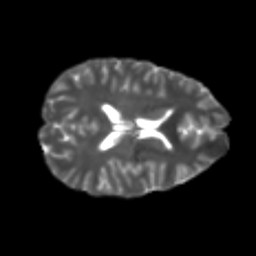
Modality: T2w
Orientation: axial
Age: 21
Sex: female
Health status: healthy
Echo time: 0.074 s